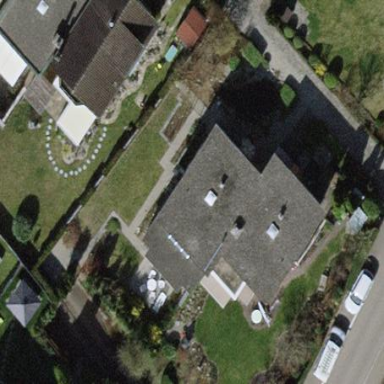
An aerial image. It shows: Terrace building.